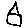
Label: house